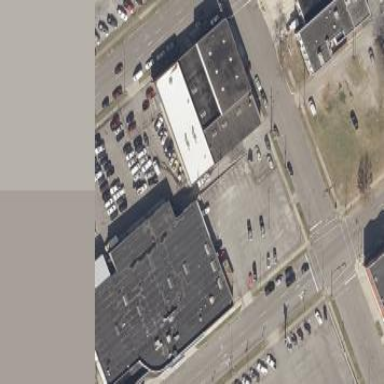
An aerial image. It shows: Car shop building.